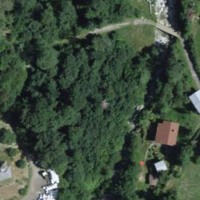
EUNIS habitat code: 24
Species observed at this site:
Prunus padus